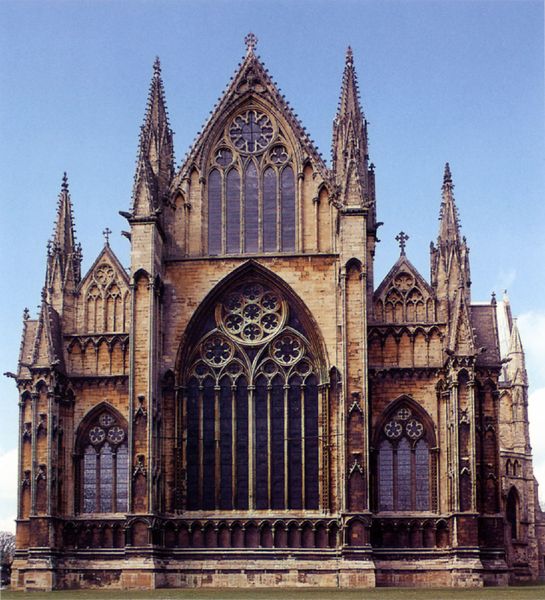
Titel: Kathedrale von Lincoln
Standort: Lincoln, Kathedrale (EU - GB)
Schlagwörter: blau, himmel, fenster, glas, rasen, rose, architektur, kirche, gotik, fassade, giebel, galerie, foto, kreuz, türme, kathedrale, sims, rosette, spitzbogen, lanzettfenster, maßwerk, fialen, halbsäulen, krabben, spitzbogenfenster, wimperge, rosettenfenster, maßwerkfenster, fensterrosen